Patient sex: F
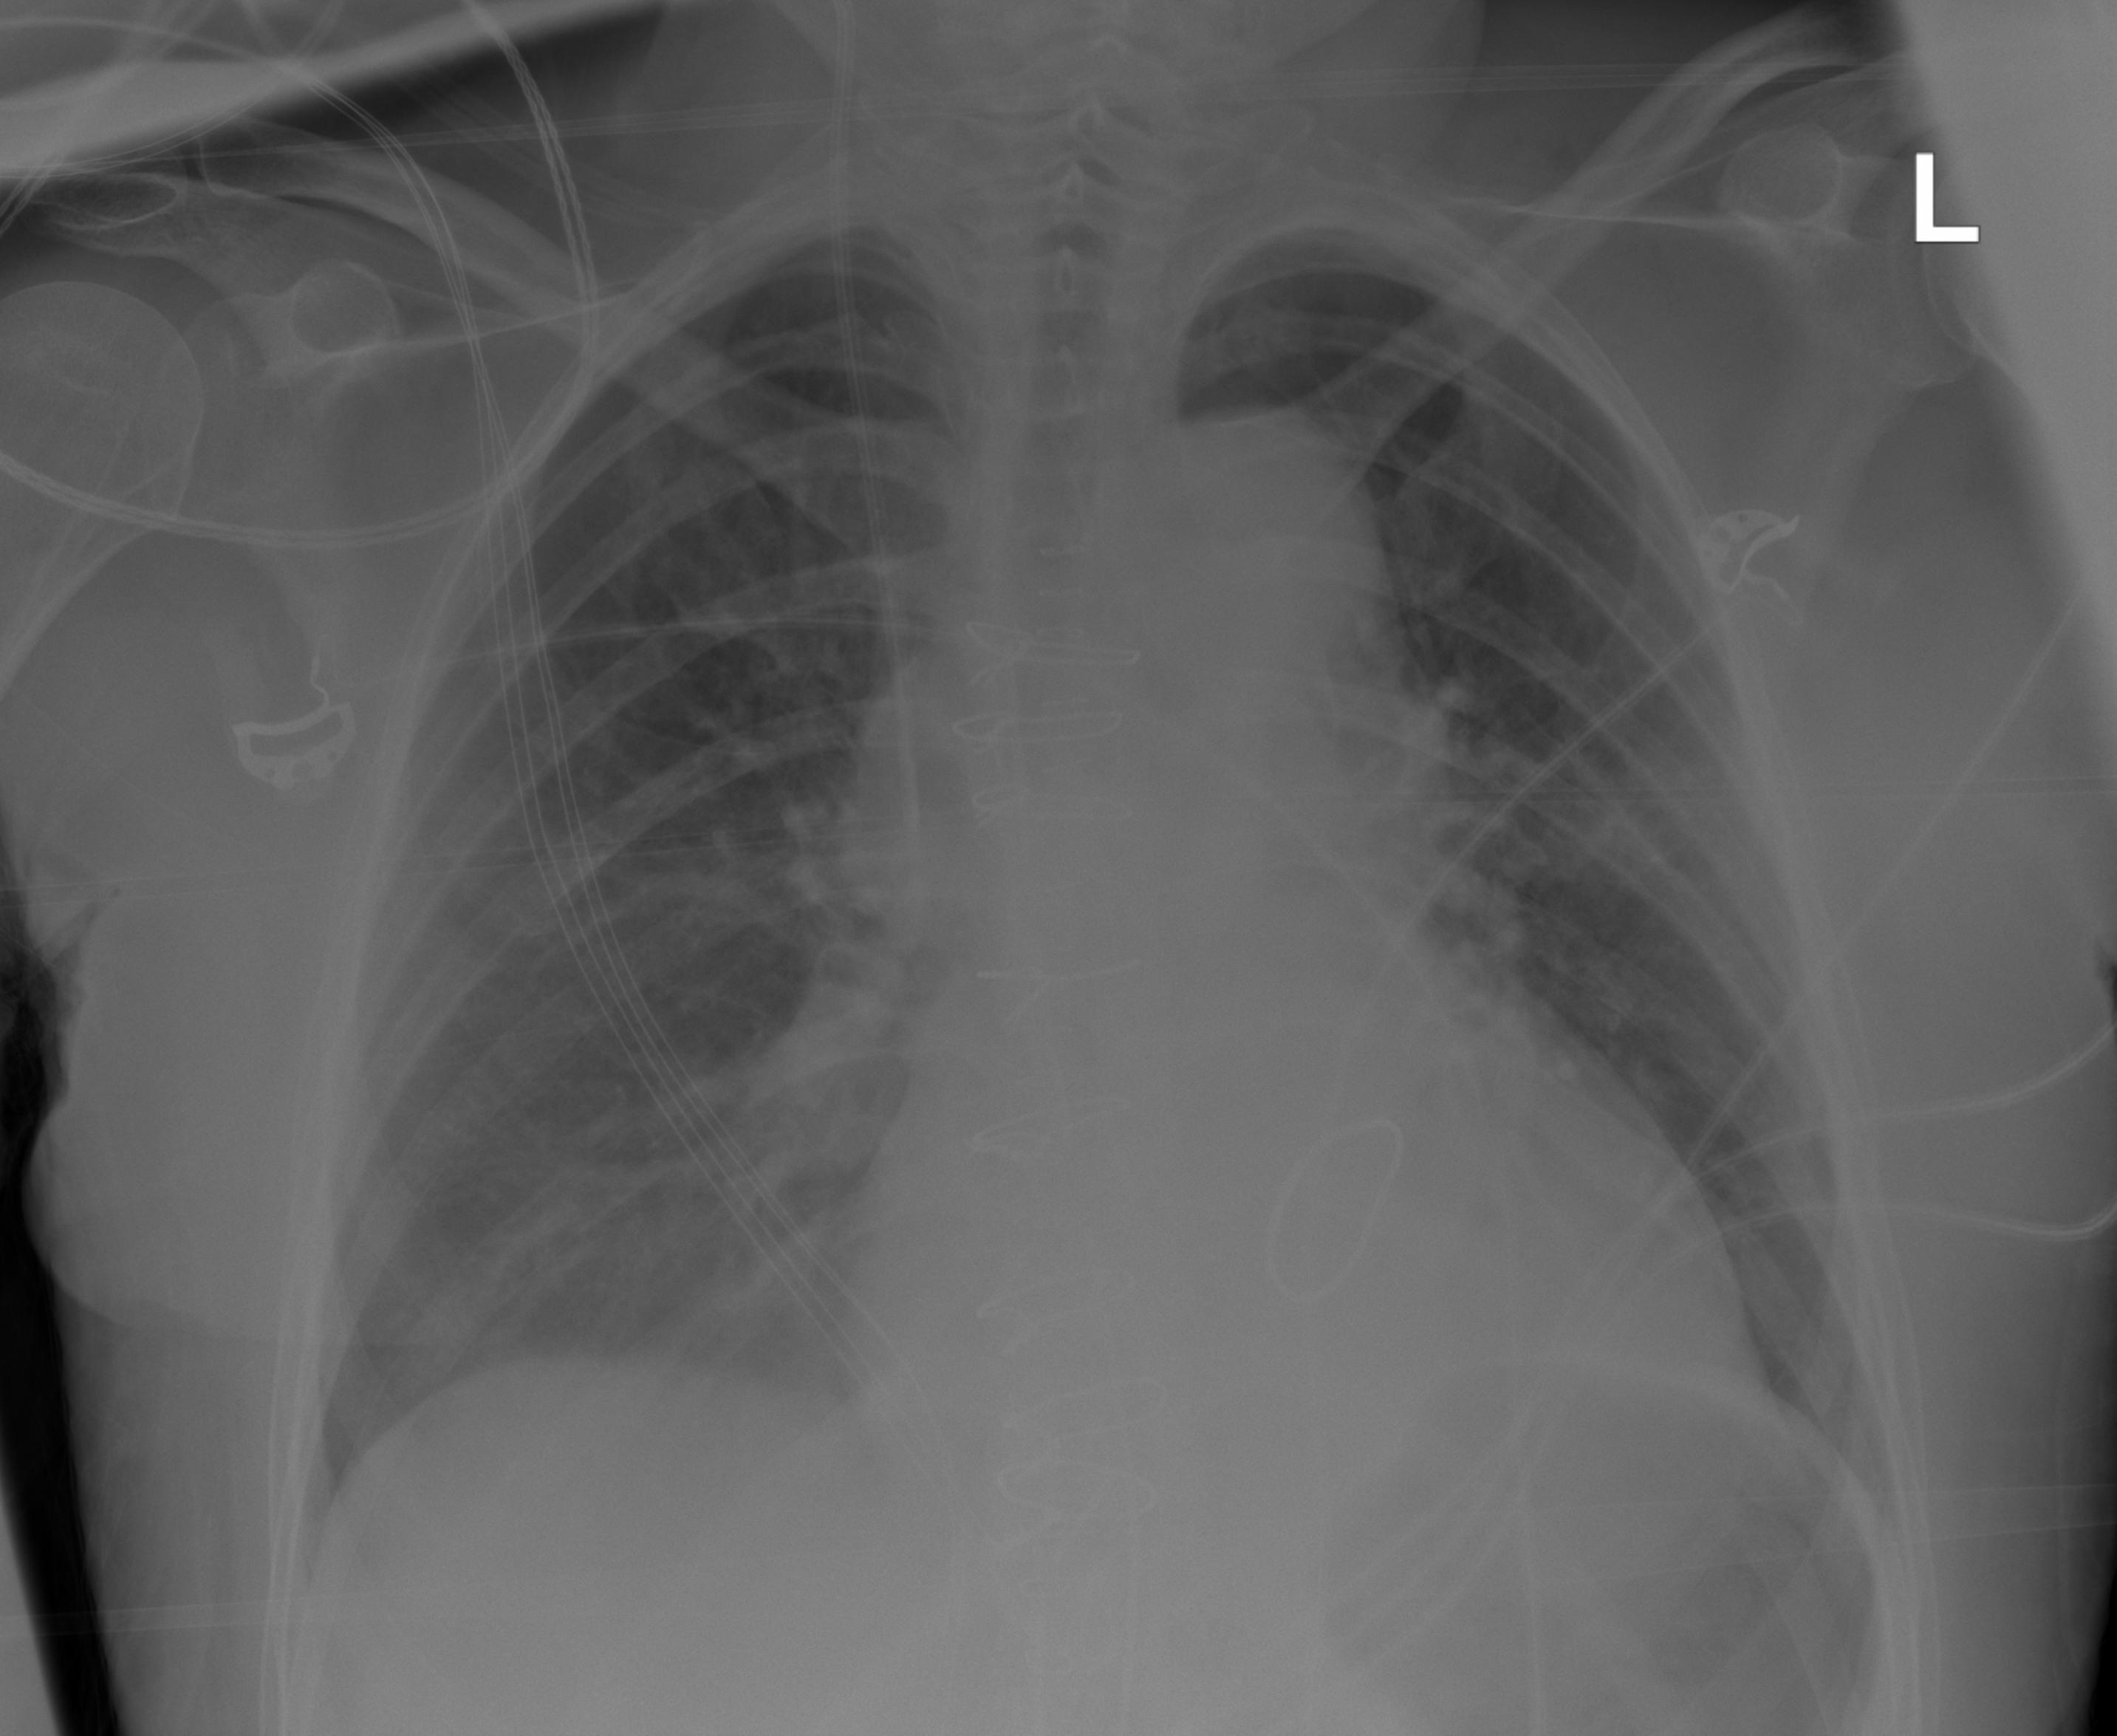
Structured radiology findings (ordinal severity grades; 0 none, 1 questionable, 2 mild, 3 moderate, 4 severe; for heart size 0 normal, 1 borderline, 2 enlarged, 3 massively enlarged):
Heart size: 1
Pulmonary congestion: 2
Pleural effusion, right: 0
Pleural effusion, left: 0
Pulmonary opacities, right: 0
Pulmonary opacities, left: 0
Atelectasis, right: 0
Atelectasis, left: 0